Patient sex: M
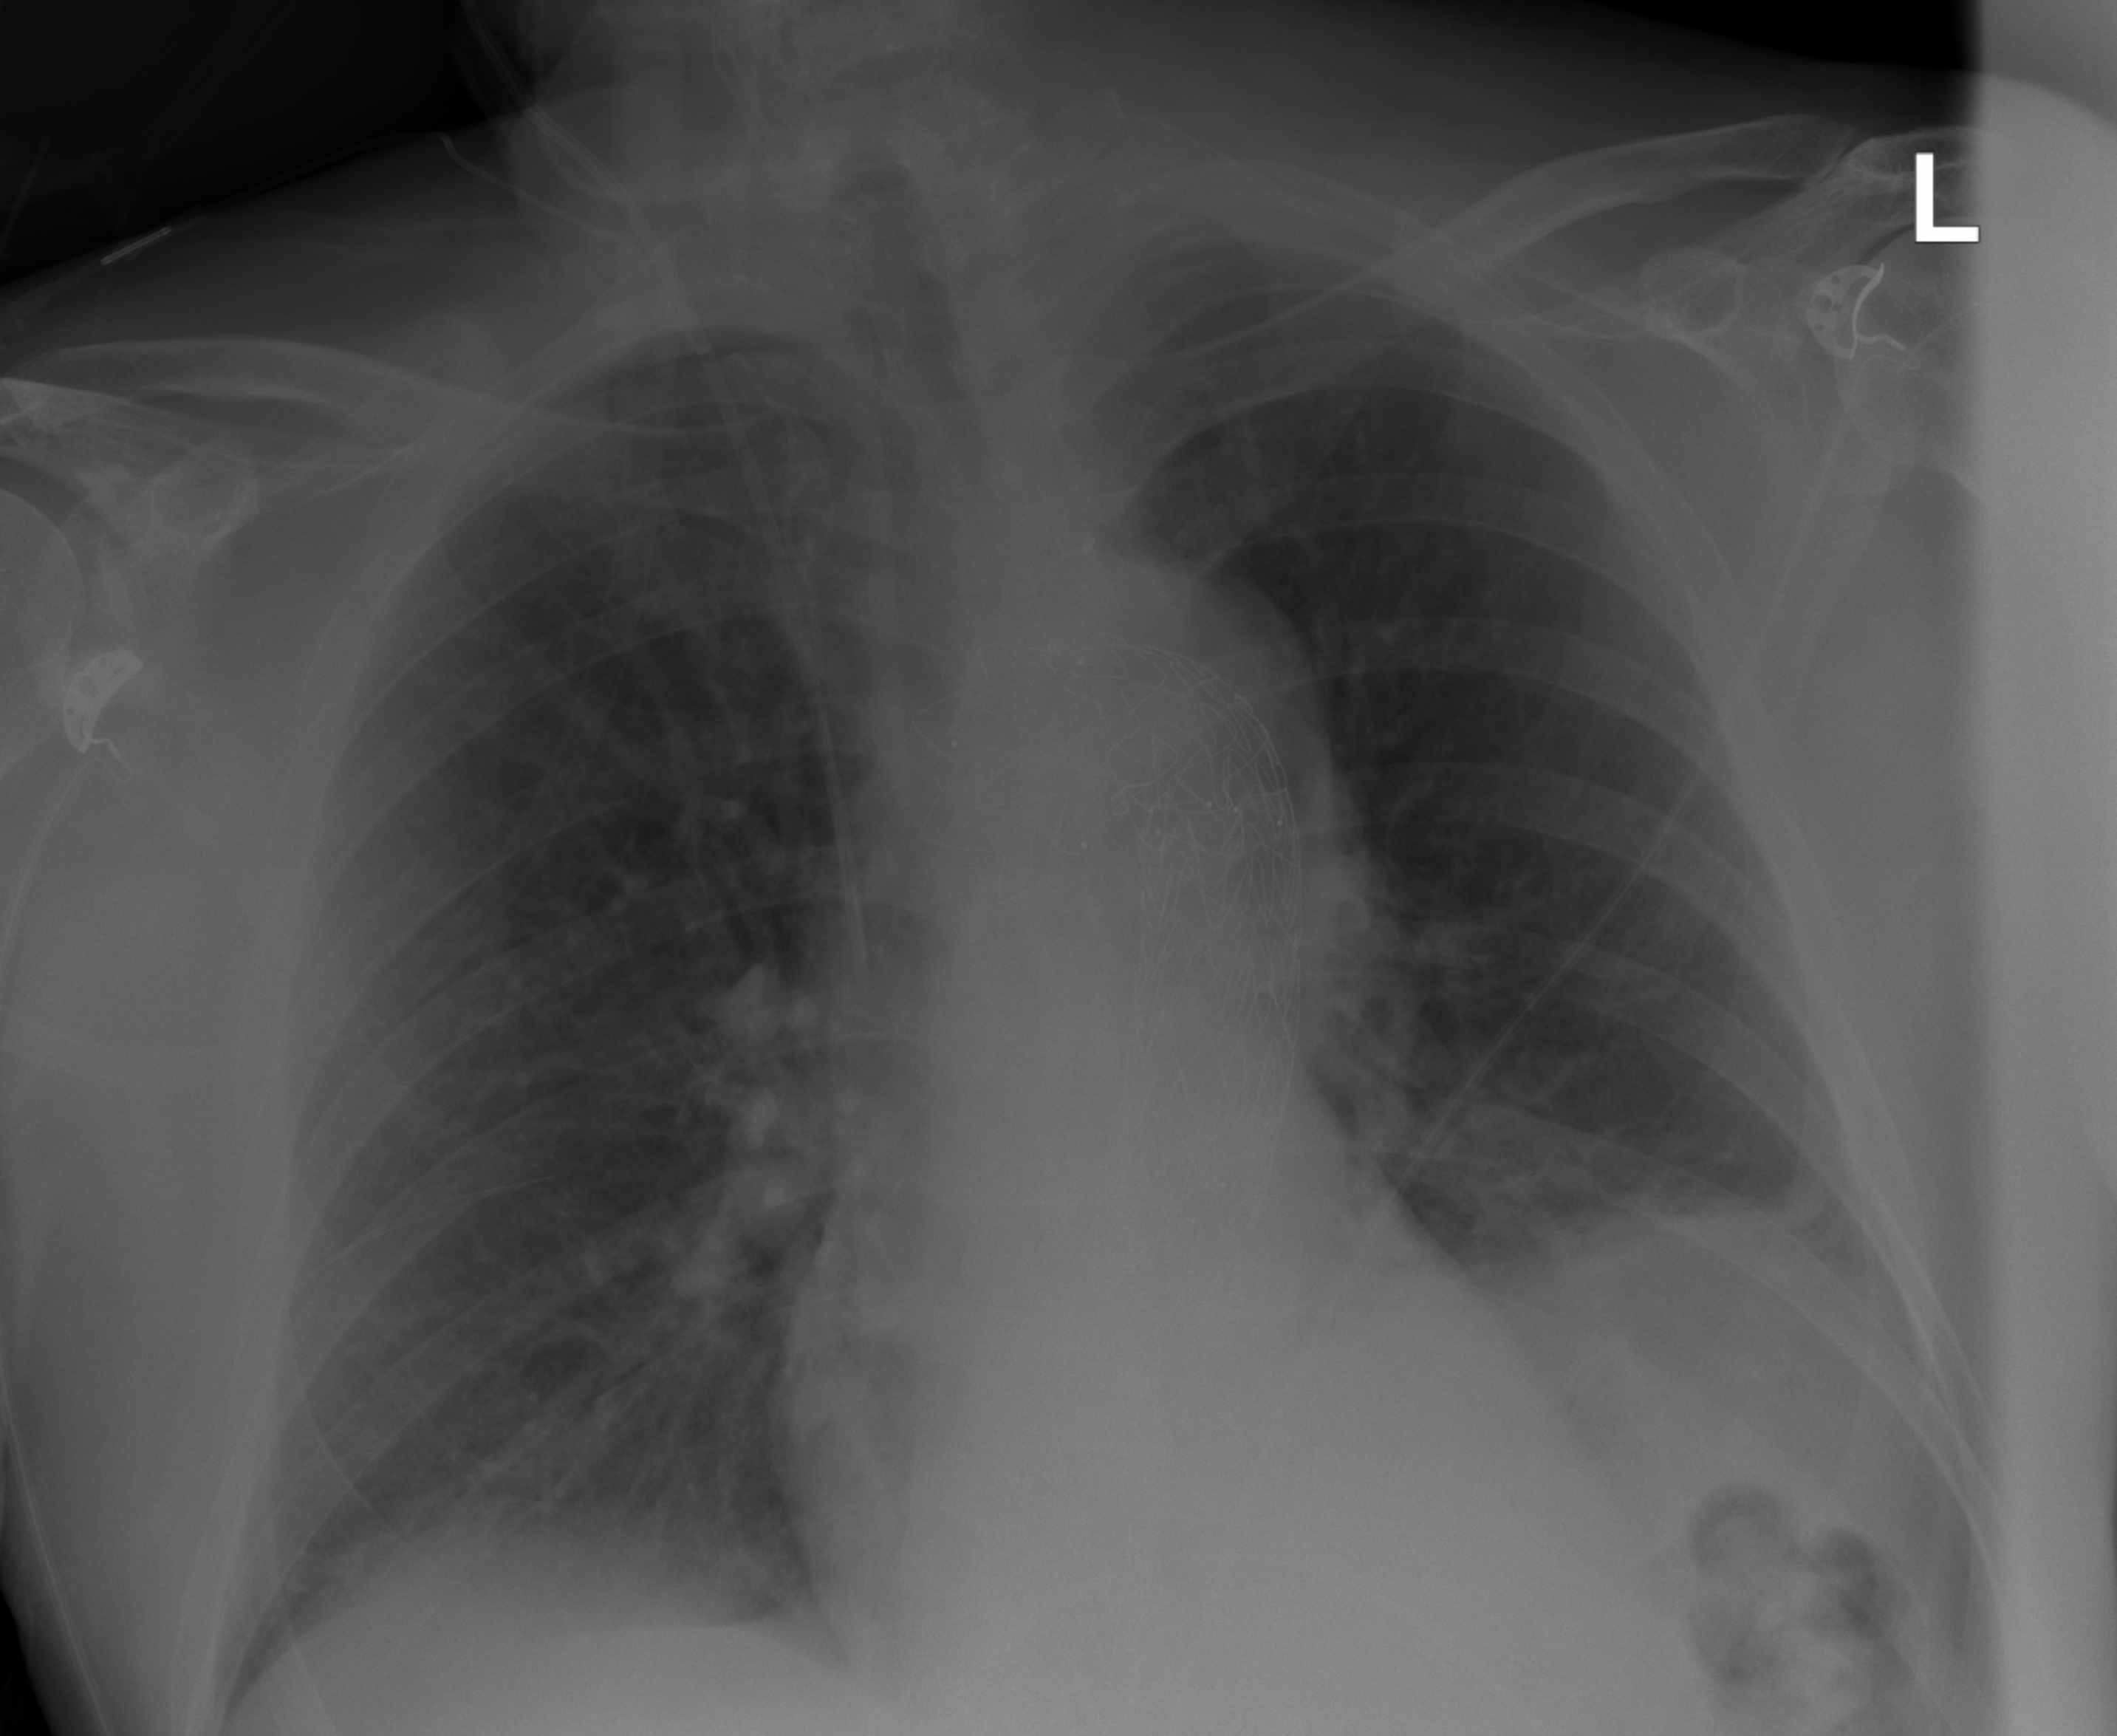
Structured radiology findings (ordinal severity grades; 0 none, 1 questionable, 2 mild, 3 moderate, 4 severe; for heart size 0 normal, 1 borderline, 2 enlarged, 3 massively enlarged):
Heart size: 0
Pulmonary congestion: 0
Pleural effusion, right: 0
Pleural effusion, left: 2
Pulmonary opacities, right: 2
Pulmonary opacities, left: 0
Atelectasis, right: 2
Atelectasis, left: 2